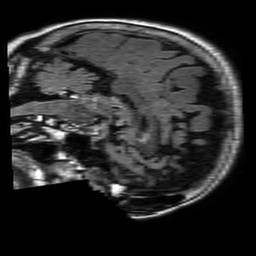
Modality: FLAIR
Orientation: sagittal
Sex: female
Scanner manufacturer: philips
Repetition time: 11 s
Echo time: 0.125 s